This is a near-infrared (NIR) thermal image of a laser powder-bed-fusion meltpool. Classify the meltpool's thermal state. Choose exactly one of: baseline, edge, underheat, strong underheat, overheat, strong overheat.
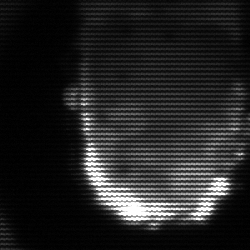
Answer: baseline